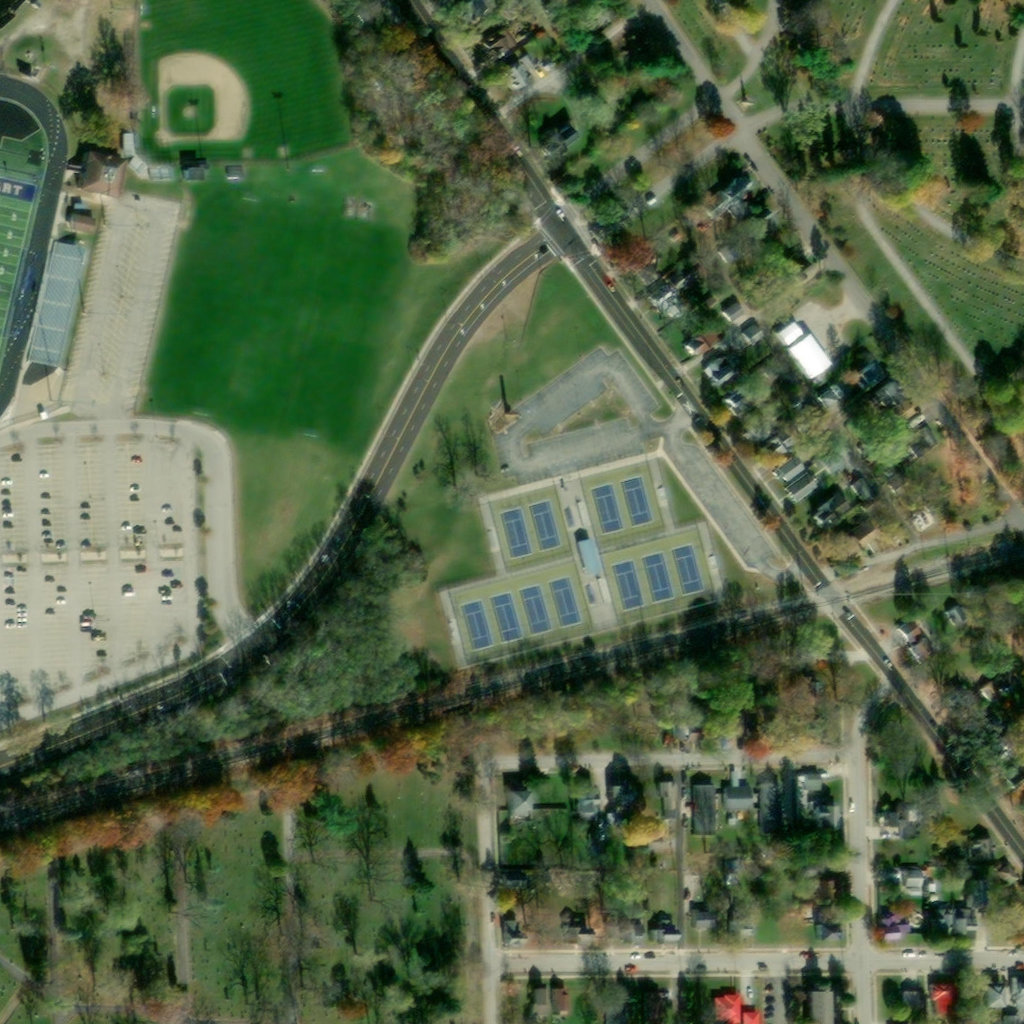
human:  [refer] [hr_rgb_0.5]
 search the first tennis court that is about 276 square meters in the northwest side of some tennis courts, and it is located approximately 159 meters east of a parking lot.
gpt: <box>[[49, 49, 52, 54, 0]]</box>

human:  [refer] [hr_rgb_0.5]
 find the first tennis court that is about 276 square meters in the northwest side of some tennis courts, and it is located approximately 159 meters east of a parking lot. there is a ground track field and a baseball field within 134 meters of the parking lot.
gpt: <box>[[49, 49, 52, 54, 0]]</box>

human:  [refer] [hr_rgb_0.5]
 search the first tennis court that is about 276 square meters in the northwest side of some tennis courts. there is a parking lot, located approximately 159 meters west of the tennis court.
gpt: <box>[[49, 49, 52, 54, 0]]</box>

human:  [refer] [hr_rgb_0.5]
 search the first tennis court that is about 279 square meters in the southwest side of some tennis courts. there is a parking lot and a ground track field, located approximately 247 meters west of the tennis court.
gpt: <box>[[45, 58, 48, 63, 0]]</box>